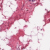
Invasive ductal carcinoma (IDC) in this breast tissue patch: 0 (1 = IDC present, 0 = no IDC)